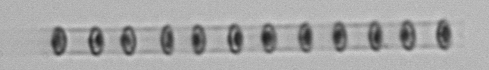
Label: Skeletonema